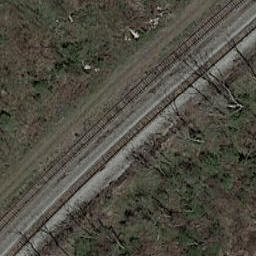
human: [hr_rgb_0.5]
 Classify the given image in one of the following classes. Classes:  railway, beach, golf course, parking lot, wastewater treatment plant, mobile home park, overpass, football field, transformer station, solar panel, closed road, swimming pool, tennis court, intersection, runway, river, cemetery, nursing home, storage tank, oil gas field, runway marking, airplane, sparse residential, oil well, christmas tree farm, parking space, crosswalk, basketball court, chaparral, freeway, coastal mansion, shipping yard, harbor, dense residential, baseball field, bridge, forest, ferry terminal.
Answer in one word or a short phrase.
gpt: railway